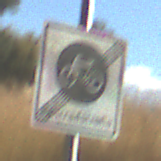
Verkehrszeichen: EndeFahrradstrasse
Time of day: MorningAfternoon
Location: Outdoor (Nature)
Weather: PartlyCloudy
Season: NotSpecified
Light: Natural